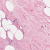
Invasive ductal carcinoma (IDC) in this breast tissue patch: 0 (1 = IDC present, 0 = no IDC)